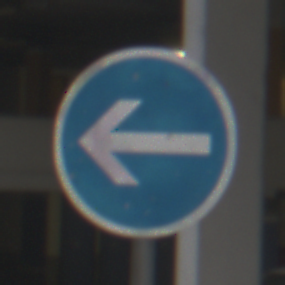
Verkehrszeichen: VorgeschriebeneFahrtrichtungHierLinks
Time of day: Midday
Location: Roofed (Urban)
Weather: Overcast
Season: NotSpecified
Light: Artificial